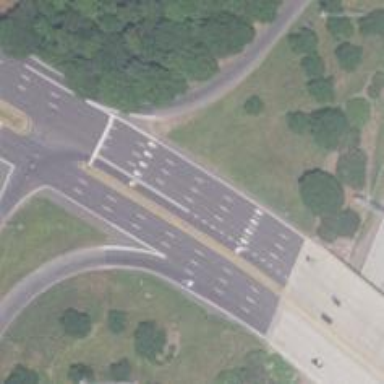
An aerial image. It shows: Primary highway with expressway characteristics.